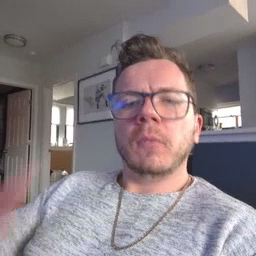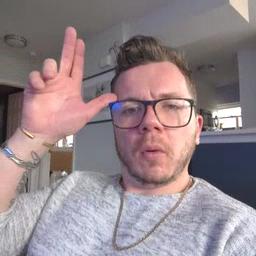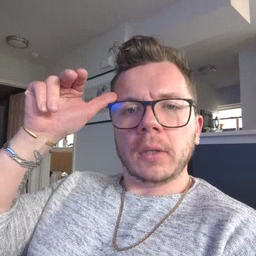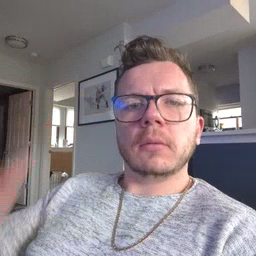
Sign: horse